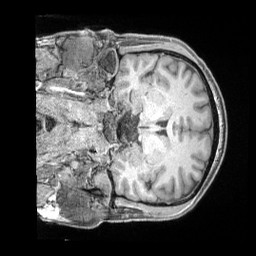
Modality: T1w
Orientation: coronal
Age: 34
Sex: male
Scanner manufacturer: siemens
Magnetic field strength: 3 T
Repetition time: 2 s
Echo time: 0.00211 s